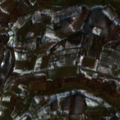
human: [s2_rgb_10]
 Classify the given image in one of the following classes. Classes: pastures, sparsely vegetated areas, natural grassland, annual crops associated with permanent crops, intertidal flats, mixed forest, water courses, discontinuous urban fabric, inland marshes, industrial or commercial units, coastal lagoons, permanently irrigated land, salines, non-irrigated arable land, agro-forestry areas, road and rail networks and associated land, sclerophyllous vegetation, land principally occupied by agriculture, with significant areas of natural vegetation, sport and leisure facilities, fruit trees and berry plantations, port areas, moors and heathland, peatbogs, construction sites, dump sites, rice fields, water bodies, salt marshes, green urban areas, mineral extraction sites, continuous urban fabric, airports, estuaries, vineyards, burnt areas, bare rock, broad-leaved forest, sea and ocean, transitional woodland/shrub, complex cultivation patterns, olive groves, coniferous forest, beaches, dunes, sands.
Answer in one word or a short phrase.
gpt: discontinuous urban fabric, non-irrigated arable land, land principally occupied by agriculture, with significant areas of natural vegetation, broad-leaved forest